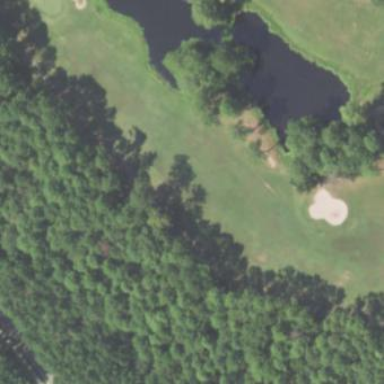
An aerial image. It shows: Grassy area designated as golf fairway.